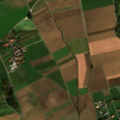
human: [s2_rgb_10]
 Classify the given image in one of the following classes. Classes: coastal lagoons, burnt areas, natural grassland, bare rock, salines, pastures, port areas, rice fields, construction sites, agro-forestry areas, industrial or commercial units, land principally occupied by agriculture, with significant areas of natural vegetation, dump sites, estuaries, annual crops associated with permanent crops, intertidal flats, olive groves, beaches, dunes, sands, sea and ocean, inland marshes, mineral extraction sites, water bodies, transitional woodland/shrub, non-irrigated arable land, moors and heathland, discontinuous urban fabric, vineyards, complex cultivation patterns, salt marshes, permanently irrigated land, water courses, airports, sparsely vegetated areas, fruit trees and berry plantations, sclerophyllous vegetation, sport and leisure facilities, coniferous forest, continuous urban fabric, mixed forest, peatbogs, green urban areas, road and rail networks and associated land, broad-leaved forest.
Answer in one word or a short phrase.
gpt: discontinuous urban fabric, non-irrigated arable land, land principally occupied by agriculture, with significant areas of natural vegetation